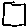
Label: square